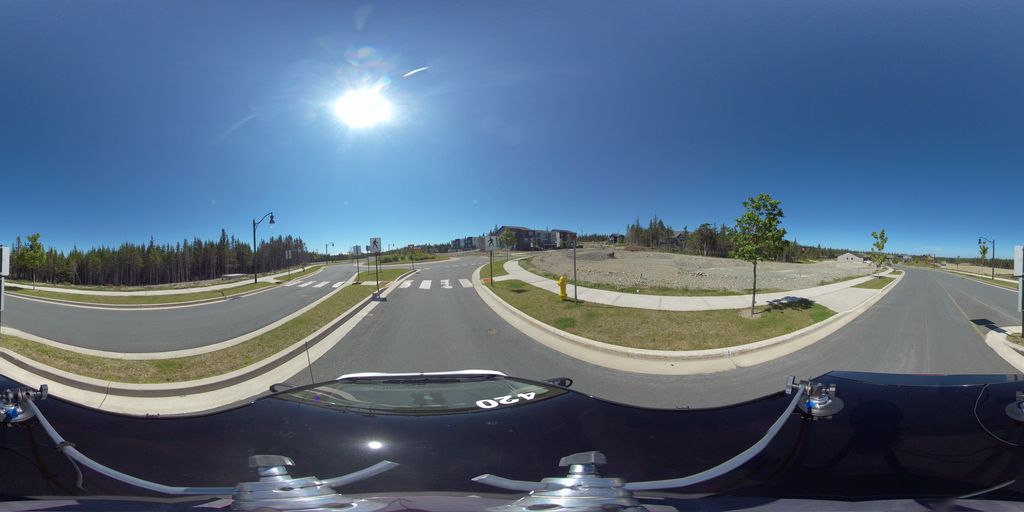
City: st_johns